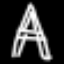
Label: The Eiffel Tower